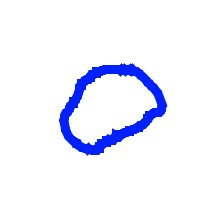
Shape: circle